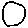
Label: circle